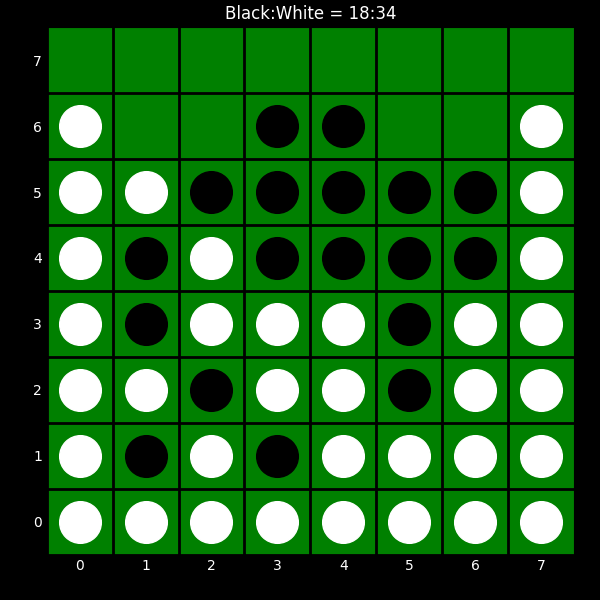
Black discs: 18
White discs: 34